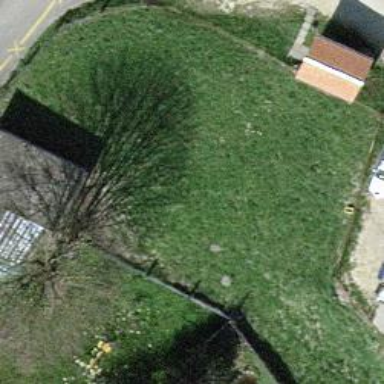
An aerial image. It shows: Fence.